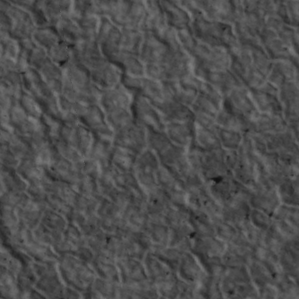
Label: non_frost